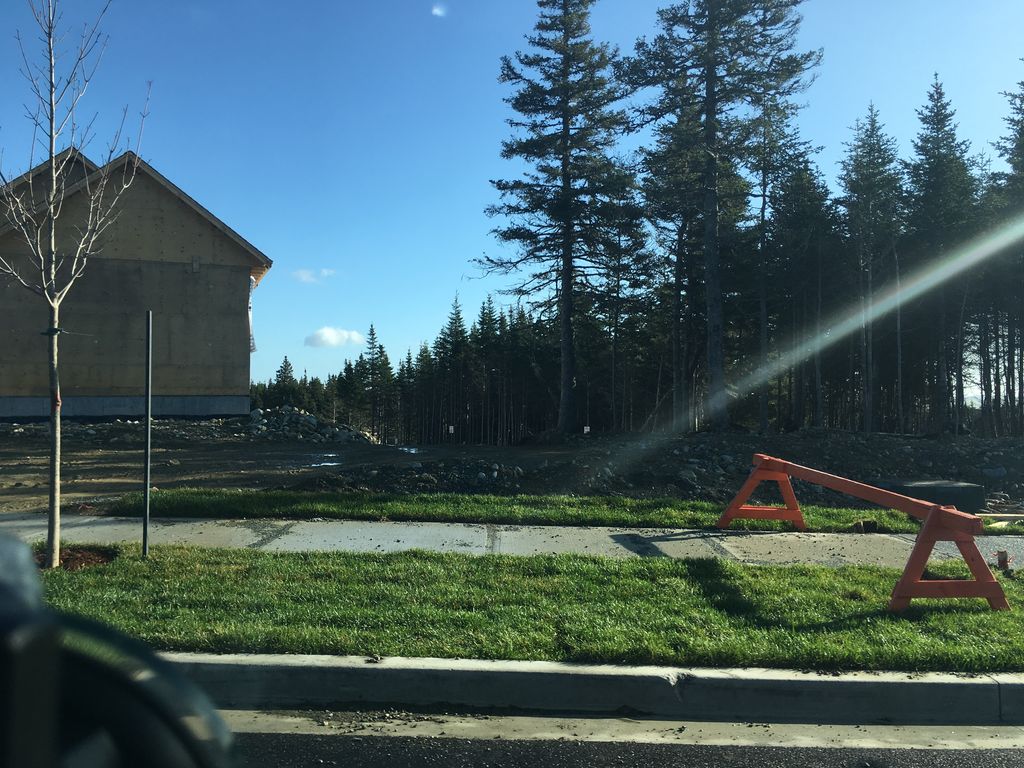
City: st_johns